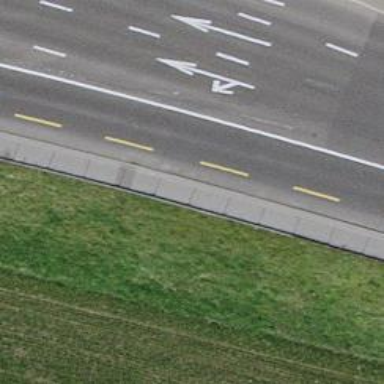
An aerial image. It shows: Sidewalk along the footway.